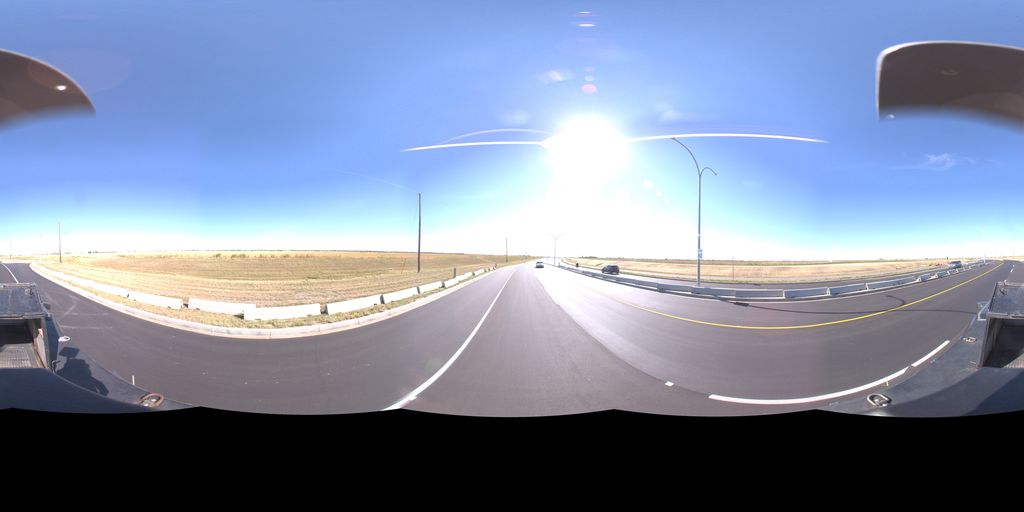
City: saskatoon